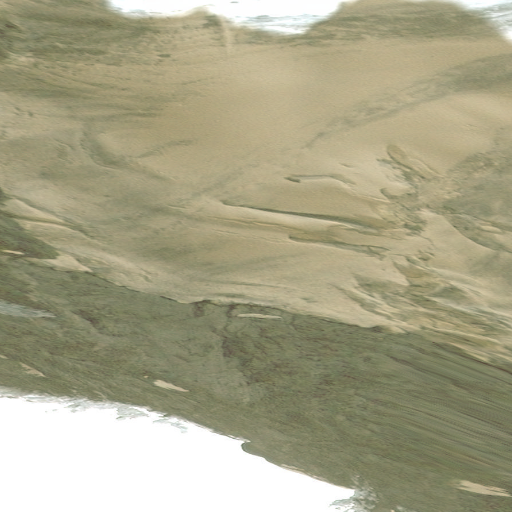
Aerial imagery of mountain in Alaska named Mount Wrather containing only unknown